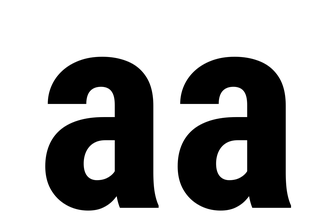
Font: Roboto_Condensed_Bold